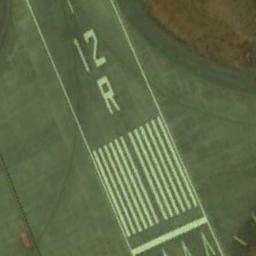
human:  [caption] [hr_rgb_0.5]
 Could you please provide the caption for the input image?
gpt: The runway is on the bare land .

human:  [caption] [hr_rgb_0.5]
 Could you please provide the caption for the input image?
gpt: The runway has a threshold marking and the designation marking is 12R .

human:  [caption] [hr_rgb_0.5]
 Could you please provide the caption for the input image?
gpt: The grass is on either side of the runway .

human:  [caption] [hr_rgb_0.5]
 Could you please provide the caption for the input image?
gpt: Next to the runway is a concrete floor with white '12R' and short-line signs on the runway .

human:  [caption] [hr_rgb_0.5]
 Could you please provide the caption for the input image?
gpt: There are green lawns beside the runway with white marks .